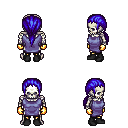
a pixel art fantasy rpg character, male body template, skeleton, chain tabard jacket, gold greaves, blue ponytail hairstyle, gold gloves, black shoes, four views (front, back, left, right), 2x2 character sprite sheet, small pixel art, hard edges, no anti-aliasing